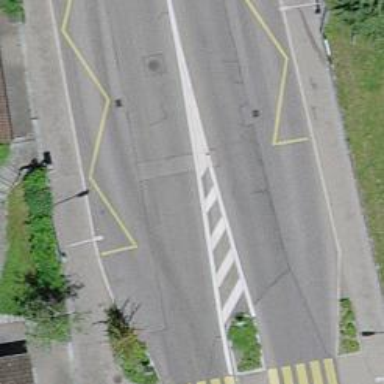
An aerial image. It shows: Bus stop with designated public transport stop position.